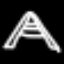
Label: The Eiffel Tower